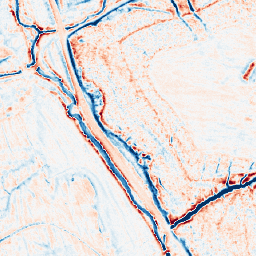
Category: edge_preserving
Decomposition family: anisotropic_diffusion
Decomposition parameters: iterations: 20
kappa: 100
gamma: 0.15
Upsampling method: area
Upsampling parameters: scale: 2
Upsampling scale: 2